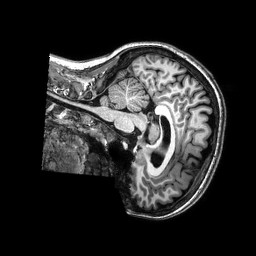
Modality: T1w
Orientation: sagittal
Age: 26
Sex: female
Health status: healthy
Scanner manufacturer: philips
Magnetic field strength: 3 T
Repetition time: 0.009 s
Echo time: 0.003996 s